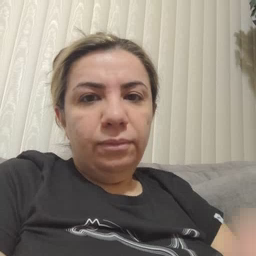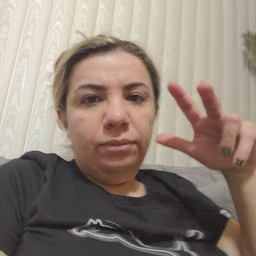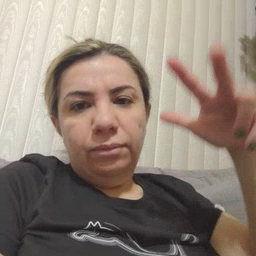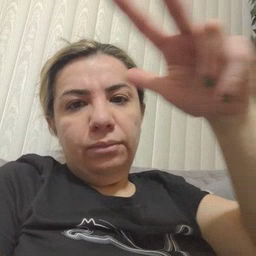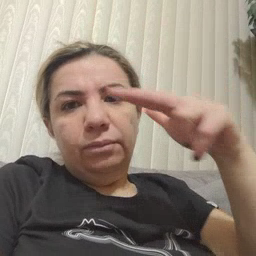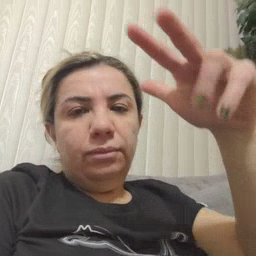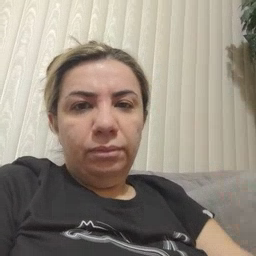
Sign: helicopter